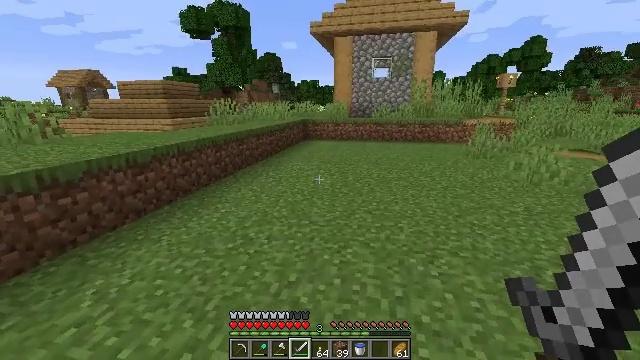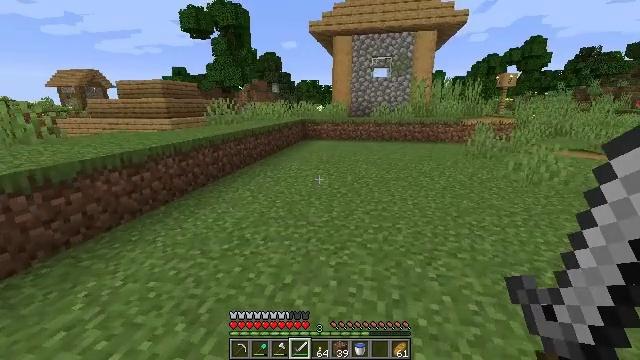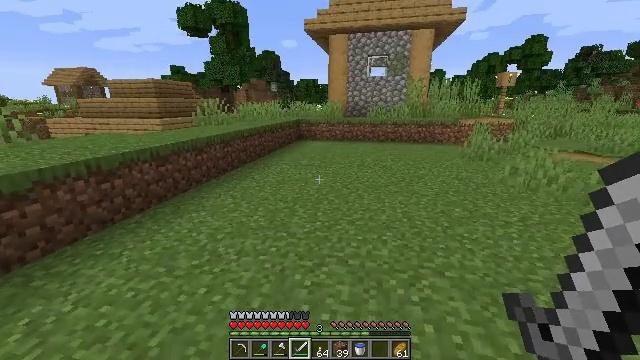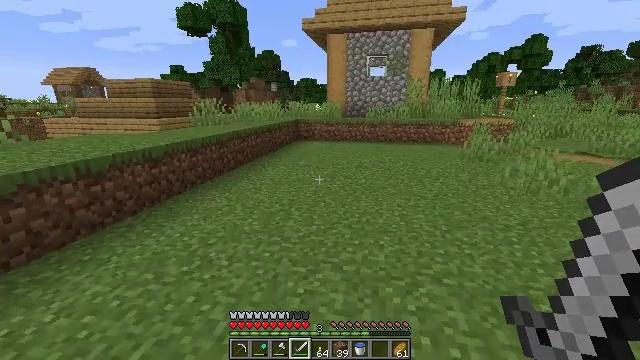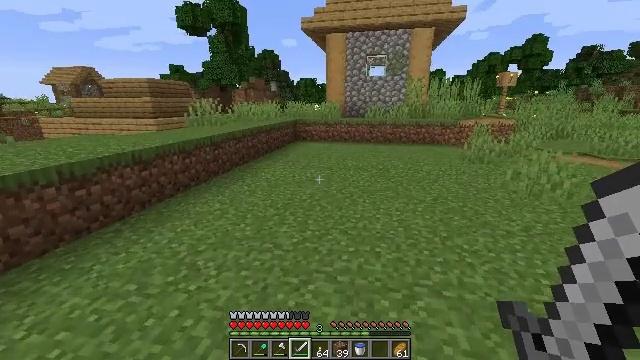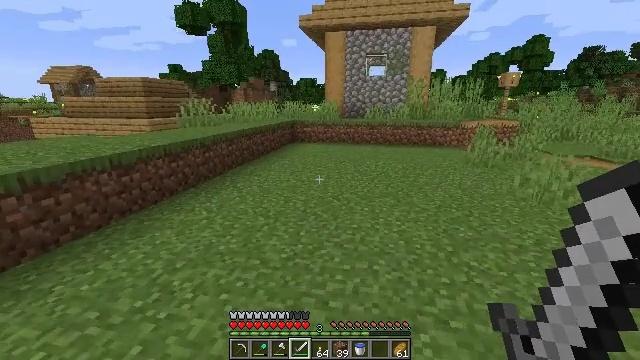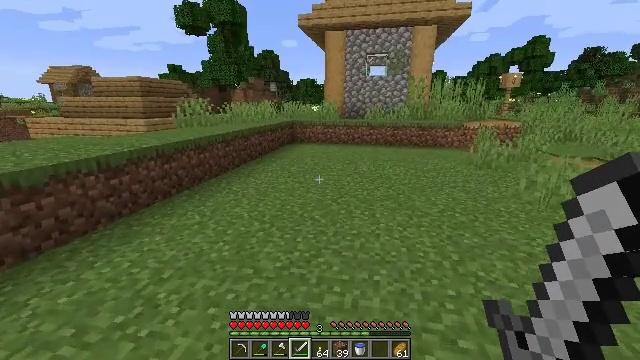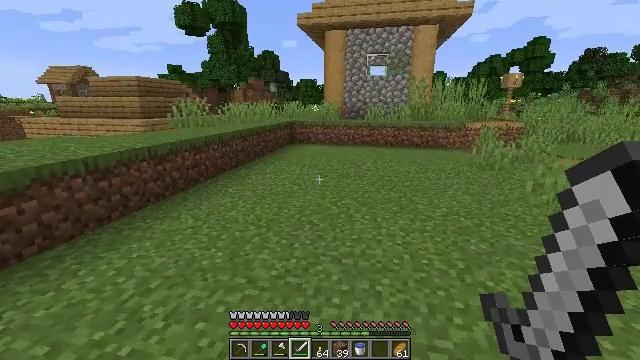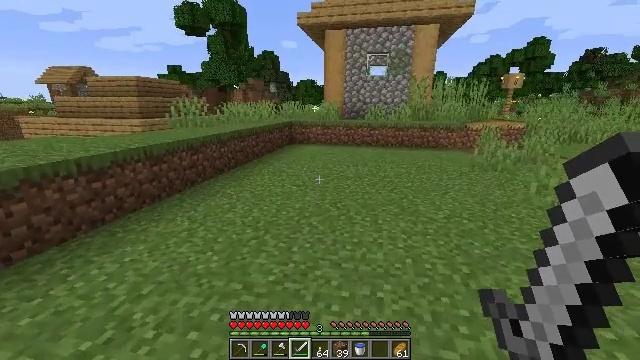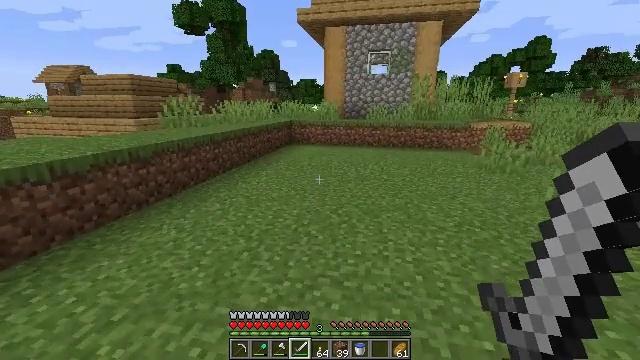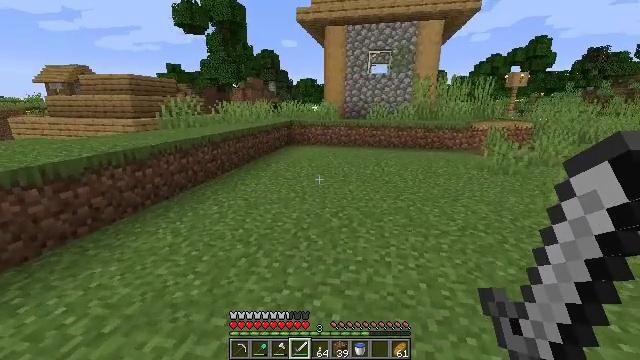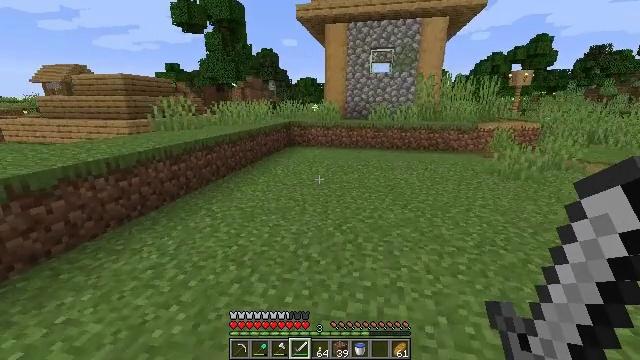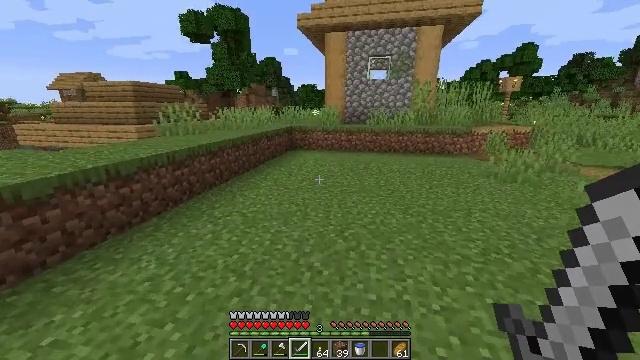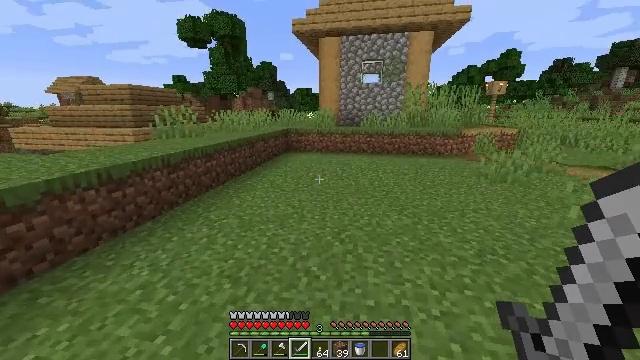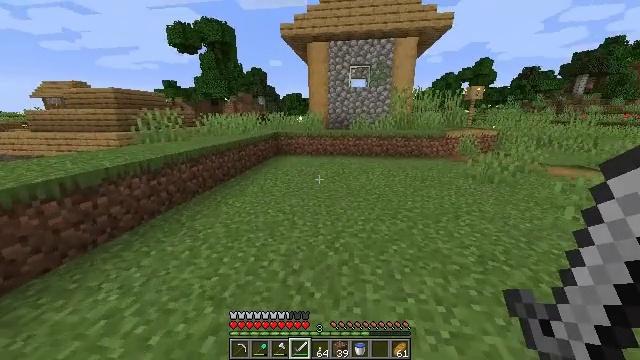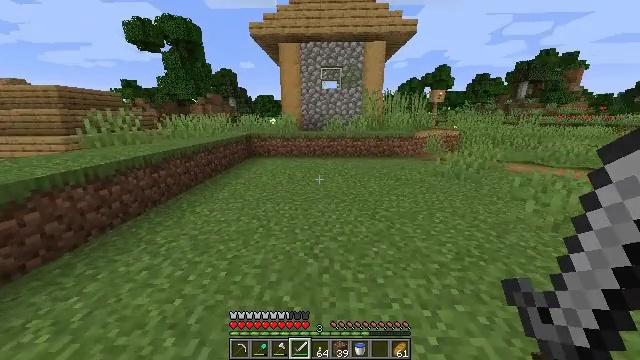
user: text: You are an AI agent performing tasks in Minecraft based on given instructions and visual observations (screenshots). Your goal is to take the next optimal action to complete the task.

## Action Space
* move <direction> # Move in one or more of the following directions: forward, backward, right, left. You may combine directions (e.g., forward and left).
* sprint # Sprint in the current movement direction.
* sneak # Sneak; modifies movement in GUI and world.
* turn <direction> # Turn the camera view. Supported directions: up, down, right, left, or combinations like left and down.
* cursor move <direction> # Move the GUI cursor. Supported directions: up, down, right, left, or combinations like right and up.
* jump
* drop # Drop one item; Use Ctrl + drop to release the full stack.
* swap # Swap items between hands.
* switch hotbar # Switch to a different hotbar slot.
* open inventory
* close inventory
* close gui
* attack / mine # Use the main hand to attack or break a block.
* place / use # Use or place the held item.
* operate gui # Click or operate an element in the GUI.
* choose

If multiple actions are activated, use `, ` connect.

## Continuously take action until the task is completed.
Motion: motion action
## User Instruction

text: Gather hay blocks from the farm.
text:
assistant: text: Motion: move forward and move right
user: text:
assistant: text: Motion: move forward and move right
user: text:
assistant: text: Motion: move forward
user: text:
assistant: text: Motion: move forward
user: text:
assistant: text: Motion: move forward
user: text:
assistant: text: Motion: move forward
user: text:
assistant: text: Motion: move forward
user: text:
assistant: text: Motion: move forward
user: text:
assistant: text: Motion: move forward
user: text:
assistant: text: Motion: move forward
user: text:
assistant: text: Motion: move forward, sprint
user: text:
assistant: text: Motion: move forward, sprint
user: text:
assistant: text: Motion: move forward, sprint, turn right
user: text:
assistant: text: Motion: move forward, sprint, turn right
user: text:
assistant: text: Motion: move forward, sprint, turn right
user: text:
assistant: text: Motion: move forward, sprint, turn right
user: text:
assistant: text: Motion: move forward, sprint, turn right
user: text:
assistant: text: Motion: move forward, sprint, turn right
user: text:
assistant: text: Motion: move forward, sprint, turn right
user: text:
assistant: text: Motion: move forward, sprint, turn right
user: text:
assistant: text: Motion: move forward and move right, sprint, turn right
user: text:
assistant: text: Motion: move forward and move right, sprint, turn right
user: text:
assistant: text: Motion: move forward and move right, sprint
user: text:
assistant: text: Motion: move forward and move right, sprint
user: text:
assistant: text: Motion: move forward and move right, sprint
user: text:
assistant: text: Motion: move forward and move right, sprint
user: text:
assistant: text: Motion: move forward and move right, sprint
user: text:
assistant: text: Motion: move forward and move right, sprint
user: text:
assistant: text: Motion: move forward, sprint
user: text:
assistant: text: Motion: move forward, sprint